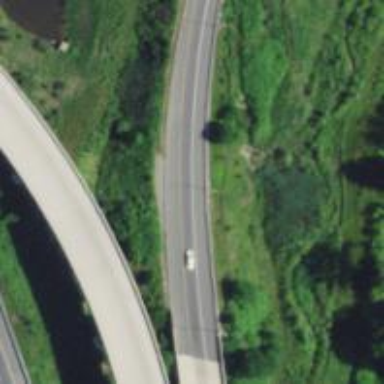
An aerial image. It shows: Asphalt motorway link.